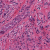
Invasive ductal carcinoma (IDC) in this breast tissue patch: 1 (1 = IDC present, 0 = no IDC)